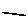
Label: line